Current action and preconditions to check: trajectory_clear

Your task: For each precondition in the list above, predict whether it will hold at this action.

Consider the current scene as observed from the mobile robot's camera, and analyze the predicted future states of all dynamic agents (e.g., people, animals, vehicles, or any moving entities) within the NEXT SECOND.

IMPORTANT: Only answer "very likely" if you are absolutely certain—based on strong, clear evidence—that a dynamic agent will violate the precondition in the predicted future state. Do NOT answer "very likely" for unlikely, ambiguous, or low-probability risks.

Ask yourself for each precondition: Is there a high probability, with clear and convincing evidence, that the predicted future states of any dynamic agent will interfere with the predicted future state of the currently executing action within the NEXT SECOND, causing that precondition to fail?

Assess the risk level based on these predictions. Use "likely" or "very likely" if motions create a clear risk of interference.

Use "neutral" or "improbable" if agents are nearby but their predicted paths are clearly diverging or non-conflicting.

Failure Risk Categories: "very improbable", "improbable", "neutral", "likely", "very likely"

Answer Format: Output ONLY the probability_of_failure value from these categories: "very improbable", "improbable", "neutral", "likely", "very likely"

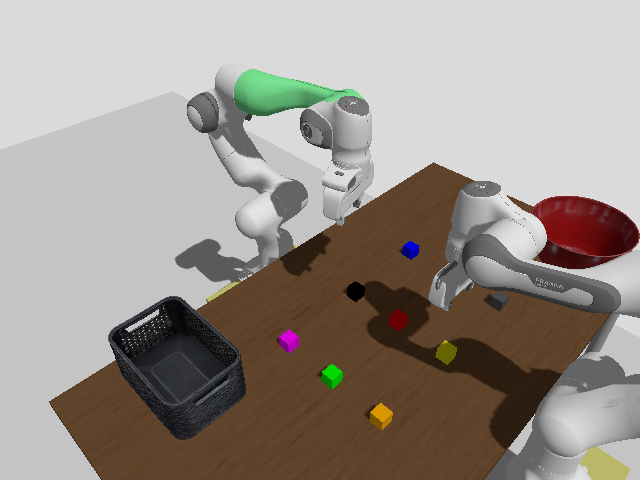

Answer: very improbable